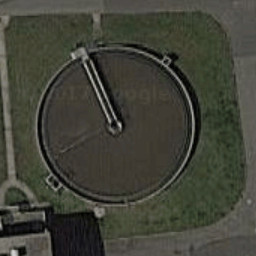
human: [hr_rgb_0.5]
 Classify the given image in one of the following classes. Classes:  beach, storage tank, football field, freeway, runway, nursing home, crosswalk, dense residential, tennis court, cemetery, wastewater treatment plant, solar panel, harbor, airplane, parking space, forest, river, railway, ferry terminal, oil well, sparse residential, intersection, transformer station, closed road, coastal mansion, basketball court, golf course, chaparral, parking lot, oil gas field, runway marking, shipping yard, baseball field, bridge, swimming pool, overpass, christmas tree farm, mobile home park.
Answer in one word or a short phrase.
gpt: wastewater treatment plant